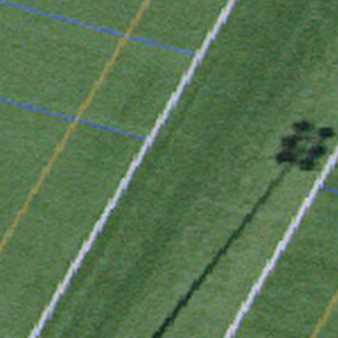
Label: other